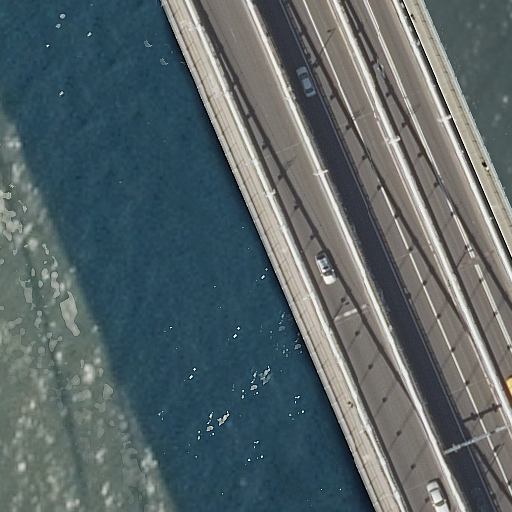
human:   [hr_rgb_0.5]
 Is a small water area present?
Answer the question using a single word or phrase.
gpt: no

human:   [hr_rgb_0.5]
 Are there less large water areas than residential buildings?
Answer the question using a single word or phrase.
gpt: no

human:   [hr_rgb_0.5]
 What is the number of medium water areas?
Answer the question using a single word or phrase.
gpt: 0

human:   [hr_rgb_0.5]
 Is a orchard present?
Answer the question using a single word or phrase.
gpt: no

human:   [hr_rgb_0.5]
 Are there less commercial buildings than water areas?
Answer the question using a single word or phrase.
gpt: yes

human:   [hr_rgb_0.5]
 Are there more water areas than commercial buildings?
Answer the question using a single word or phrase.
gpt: yes

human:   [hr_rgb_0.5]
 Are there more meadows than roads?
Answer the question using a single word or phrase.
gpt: no

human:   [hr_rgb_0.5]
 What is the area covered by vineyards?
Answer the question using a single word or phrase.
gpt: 0m2

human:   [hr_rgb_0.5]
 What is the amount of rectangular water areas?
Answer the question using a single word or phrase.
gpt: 1

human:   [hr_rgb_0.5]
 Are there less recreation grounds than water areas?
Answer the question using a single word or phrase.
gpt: yes

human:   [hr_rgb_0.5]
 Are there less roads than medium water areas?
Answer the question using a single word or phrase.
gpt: no

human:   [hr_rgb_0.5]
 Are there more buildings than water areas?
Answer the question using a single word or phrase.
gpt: no

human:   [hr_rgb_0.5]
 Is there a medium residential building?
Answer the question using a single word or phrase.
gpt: no

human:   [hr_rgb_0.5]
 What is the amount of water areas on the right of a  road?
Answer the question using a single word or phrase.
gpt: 0

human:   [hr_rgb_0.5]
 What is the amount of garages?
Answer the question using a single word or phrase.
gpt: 0

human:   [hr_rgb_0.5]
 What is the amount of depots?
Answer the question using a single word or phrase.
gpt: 0

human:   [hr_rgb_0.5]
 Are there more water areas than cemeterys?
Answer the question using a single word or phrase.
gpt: yes

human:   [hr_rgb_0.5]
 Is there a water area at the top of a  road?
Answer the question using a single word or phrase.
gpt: no

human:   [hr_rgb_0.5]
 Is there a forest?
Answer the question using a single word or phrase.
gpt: no

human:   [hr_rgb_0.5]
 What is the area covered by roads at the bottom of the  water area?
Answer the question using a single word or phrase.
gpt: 0m2

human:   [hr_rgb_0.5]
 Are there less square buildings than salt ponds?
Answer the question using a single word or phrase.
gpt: no

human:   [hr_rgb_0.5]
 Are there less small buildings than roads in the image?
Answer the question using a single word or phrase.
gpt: yes

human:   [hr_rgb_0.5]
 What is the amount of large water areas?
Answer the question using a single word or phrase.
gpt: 1

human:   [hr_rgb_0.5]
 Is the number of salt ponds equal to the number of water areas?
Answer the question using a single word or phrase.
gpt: no

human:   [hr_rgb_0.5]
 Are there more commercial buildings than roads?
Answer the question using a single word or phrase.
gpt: no

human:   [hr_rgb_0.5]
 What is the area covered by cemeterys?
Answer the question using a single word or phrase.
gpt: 0m2

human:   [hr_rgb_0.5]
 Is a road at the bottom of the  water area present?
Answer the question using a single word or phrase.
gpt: no

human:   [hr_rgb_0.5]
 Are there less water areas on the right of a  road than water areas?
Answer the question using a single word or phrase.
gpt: yes

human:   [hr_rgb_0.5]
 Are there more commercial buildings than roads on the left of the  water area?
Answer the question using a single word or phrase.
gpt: no

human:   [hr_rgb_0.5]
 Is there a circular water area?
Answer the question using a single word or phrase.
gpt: no

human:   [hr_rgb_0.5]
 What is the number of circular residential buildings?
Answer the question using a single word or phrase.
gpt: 0

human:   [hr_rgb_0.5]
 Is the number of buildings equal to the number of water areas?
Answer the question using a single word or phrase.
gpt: no

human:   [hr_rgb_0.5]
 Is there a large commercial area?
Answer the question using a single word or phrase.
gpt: no

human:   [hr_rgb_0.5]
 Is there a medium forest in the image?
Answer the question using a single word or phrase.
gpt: no

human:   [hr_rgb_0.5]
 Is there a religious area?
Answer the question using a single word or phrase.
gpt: no

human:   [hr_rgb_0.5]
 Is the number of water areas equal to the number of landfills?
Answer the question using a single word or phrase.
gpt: no